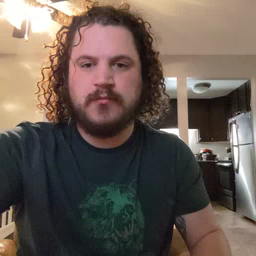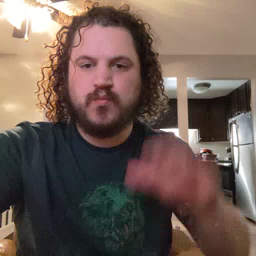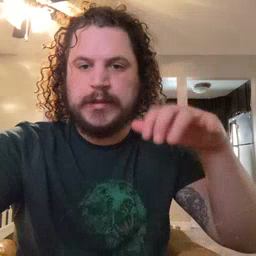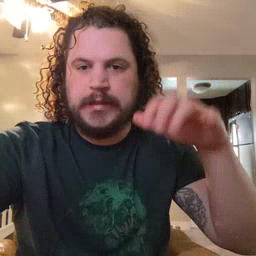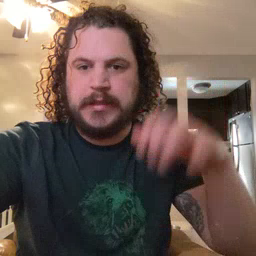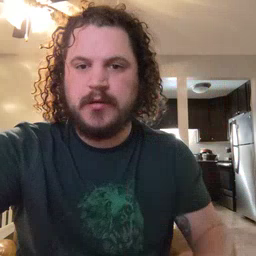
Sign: rain